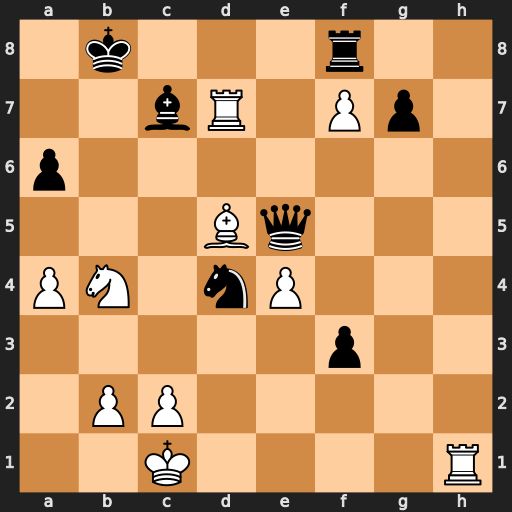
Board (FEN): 1k3r2/2bR1Pp1/p7/3Bq3/PN1nP3/5p2/1PP5/2K4R
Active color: w
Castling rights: -
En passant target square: -
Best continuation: Nxa6+ Kc8 Rxc7+